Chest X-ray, PA view. Patient: 18 years old, sex F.
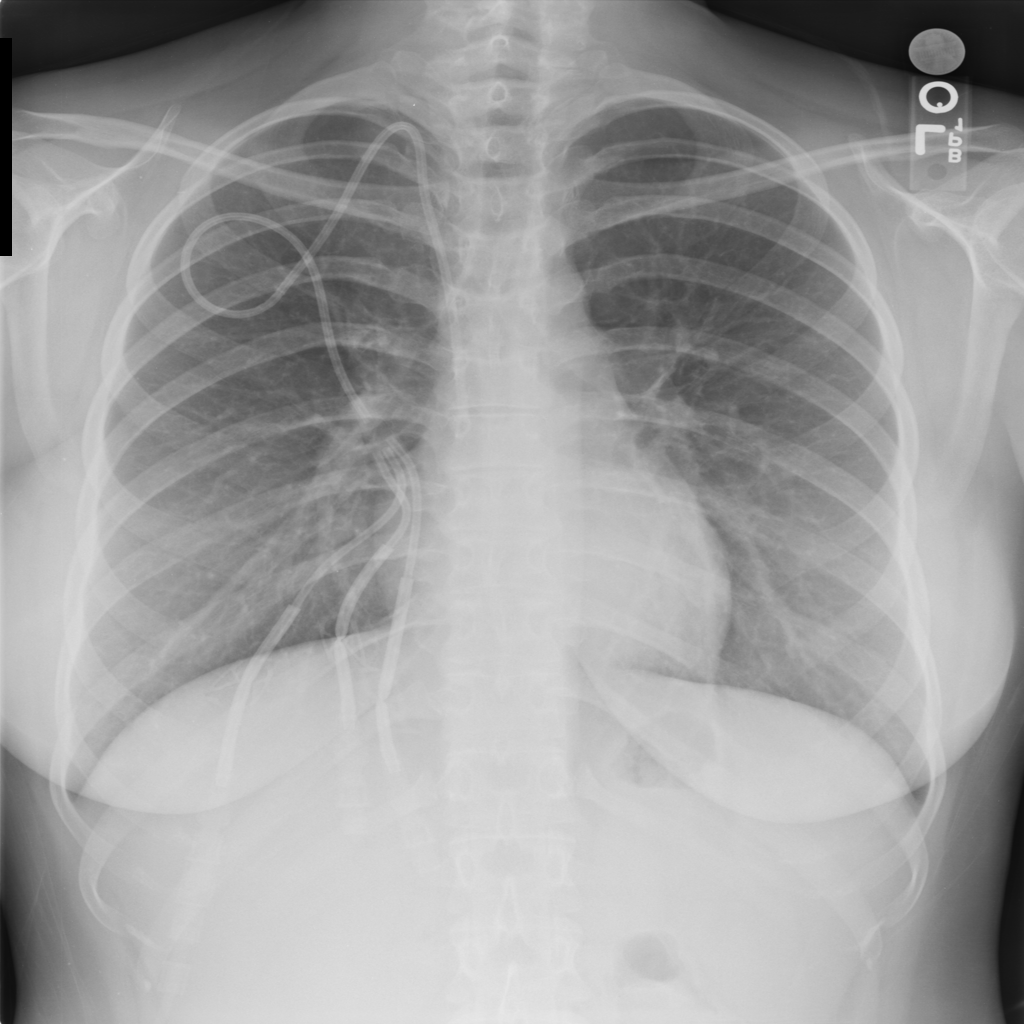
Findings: No Finding